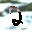
Label: 2